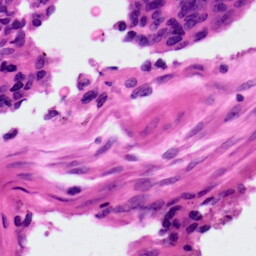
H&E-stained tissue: Ovarian